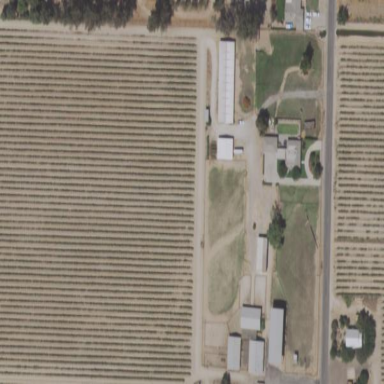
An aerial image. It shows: Farmyard area.